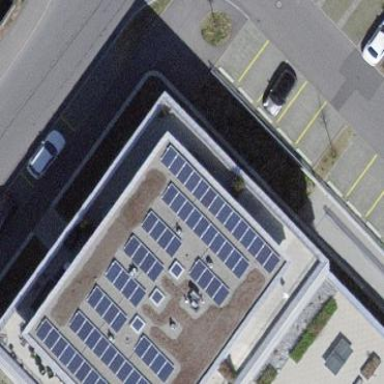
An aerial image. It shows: Solar power generator.